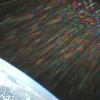
Label: sunburn